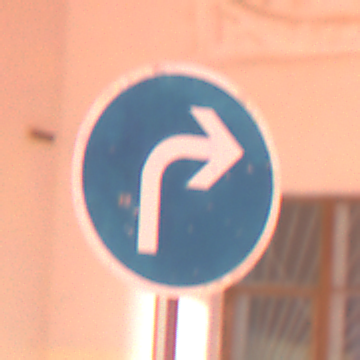
Verkehrszeichen: VorgeschriebeneFahrtrichtungRechts
Umgebung: Outdoor, Urban
Tageszeit: Night
Wetter: Overcast
Licht: Artificial
Jahreszeit: Winter
Kontrast: MediumContrast